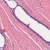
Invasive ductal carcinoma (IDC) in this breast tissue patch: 0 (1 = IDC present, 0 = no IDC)